Question: What is the reading of the measurement in the image?
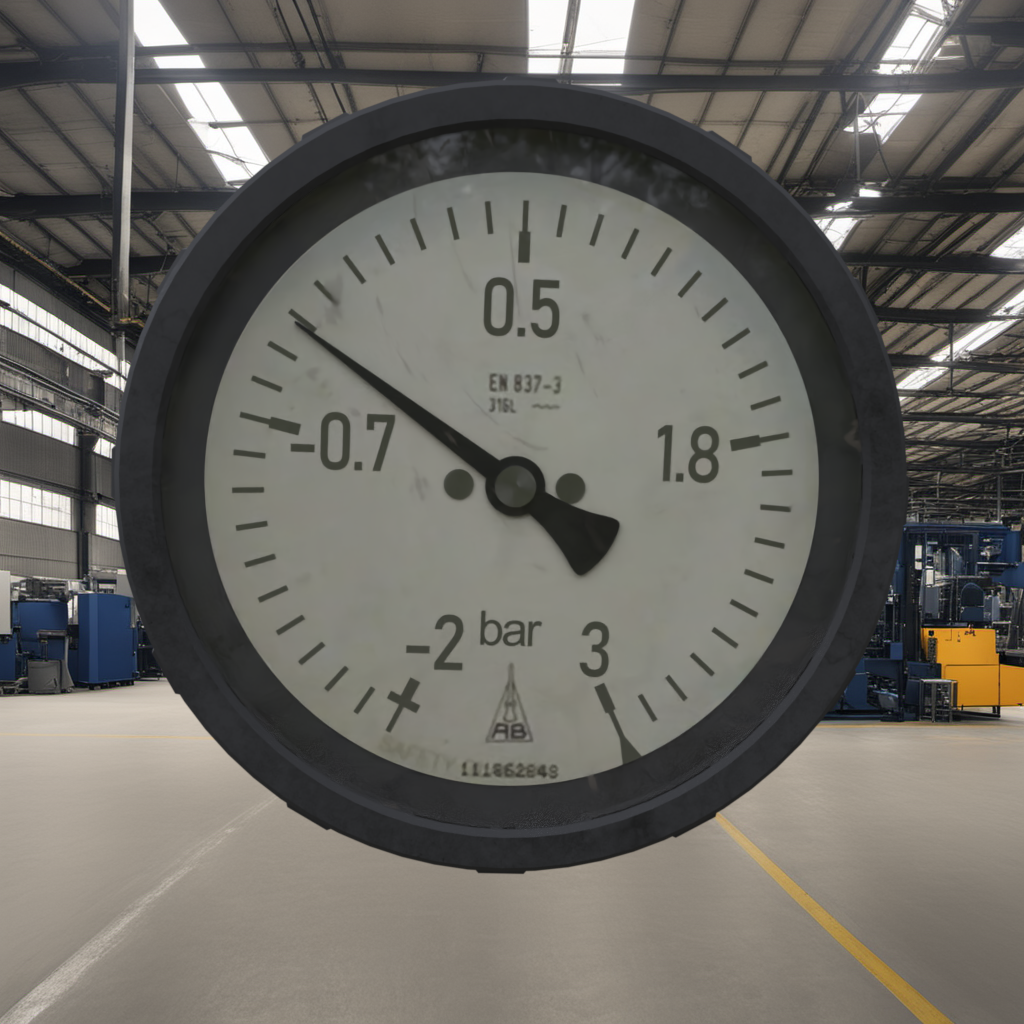
Answer: The result is -0.42
Question: What is the range of the measurement shown in the image?
Answer: The range is from -2 to 3
Question: What is the minimum and maximum reading range of this measurement?
Answer: The minimum value is -2 and the maximum value is 3